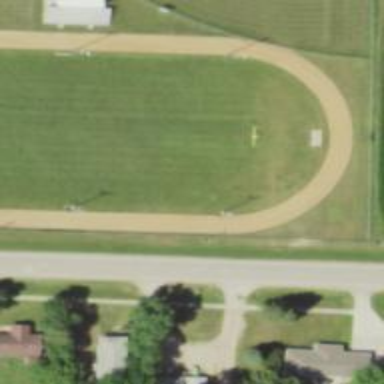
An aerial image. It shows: Track in leisure land.